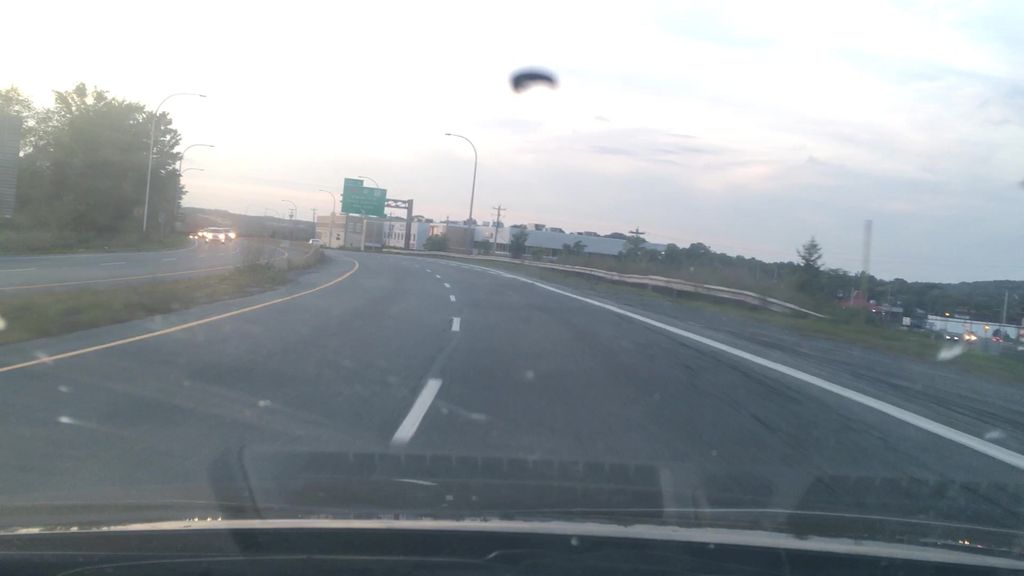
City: halifax